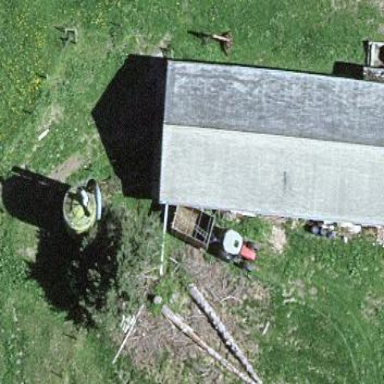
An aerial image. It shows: Stable building.